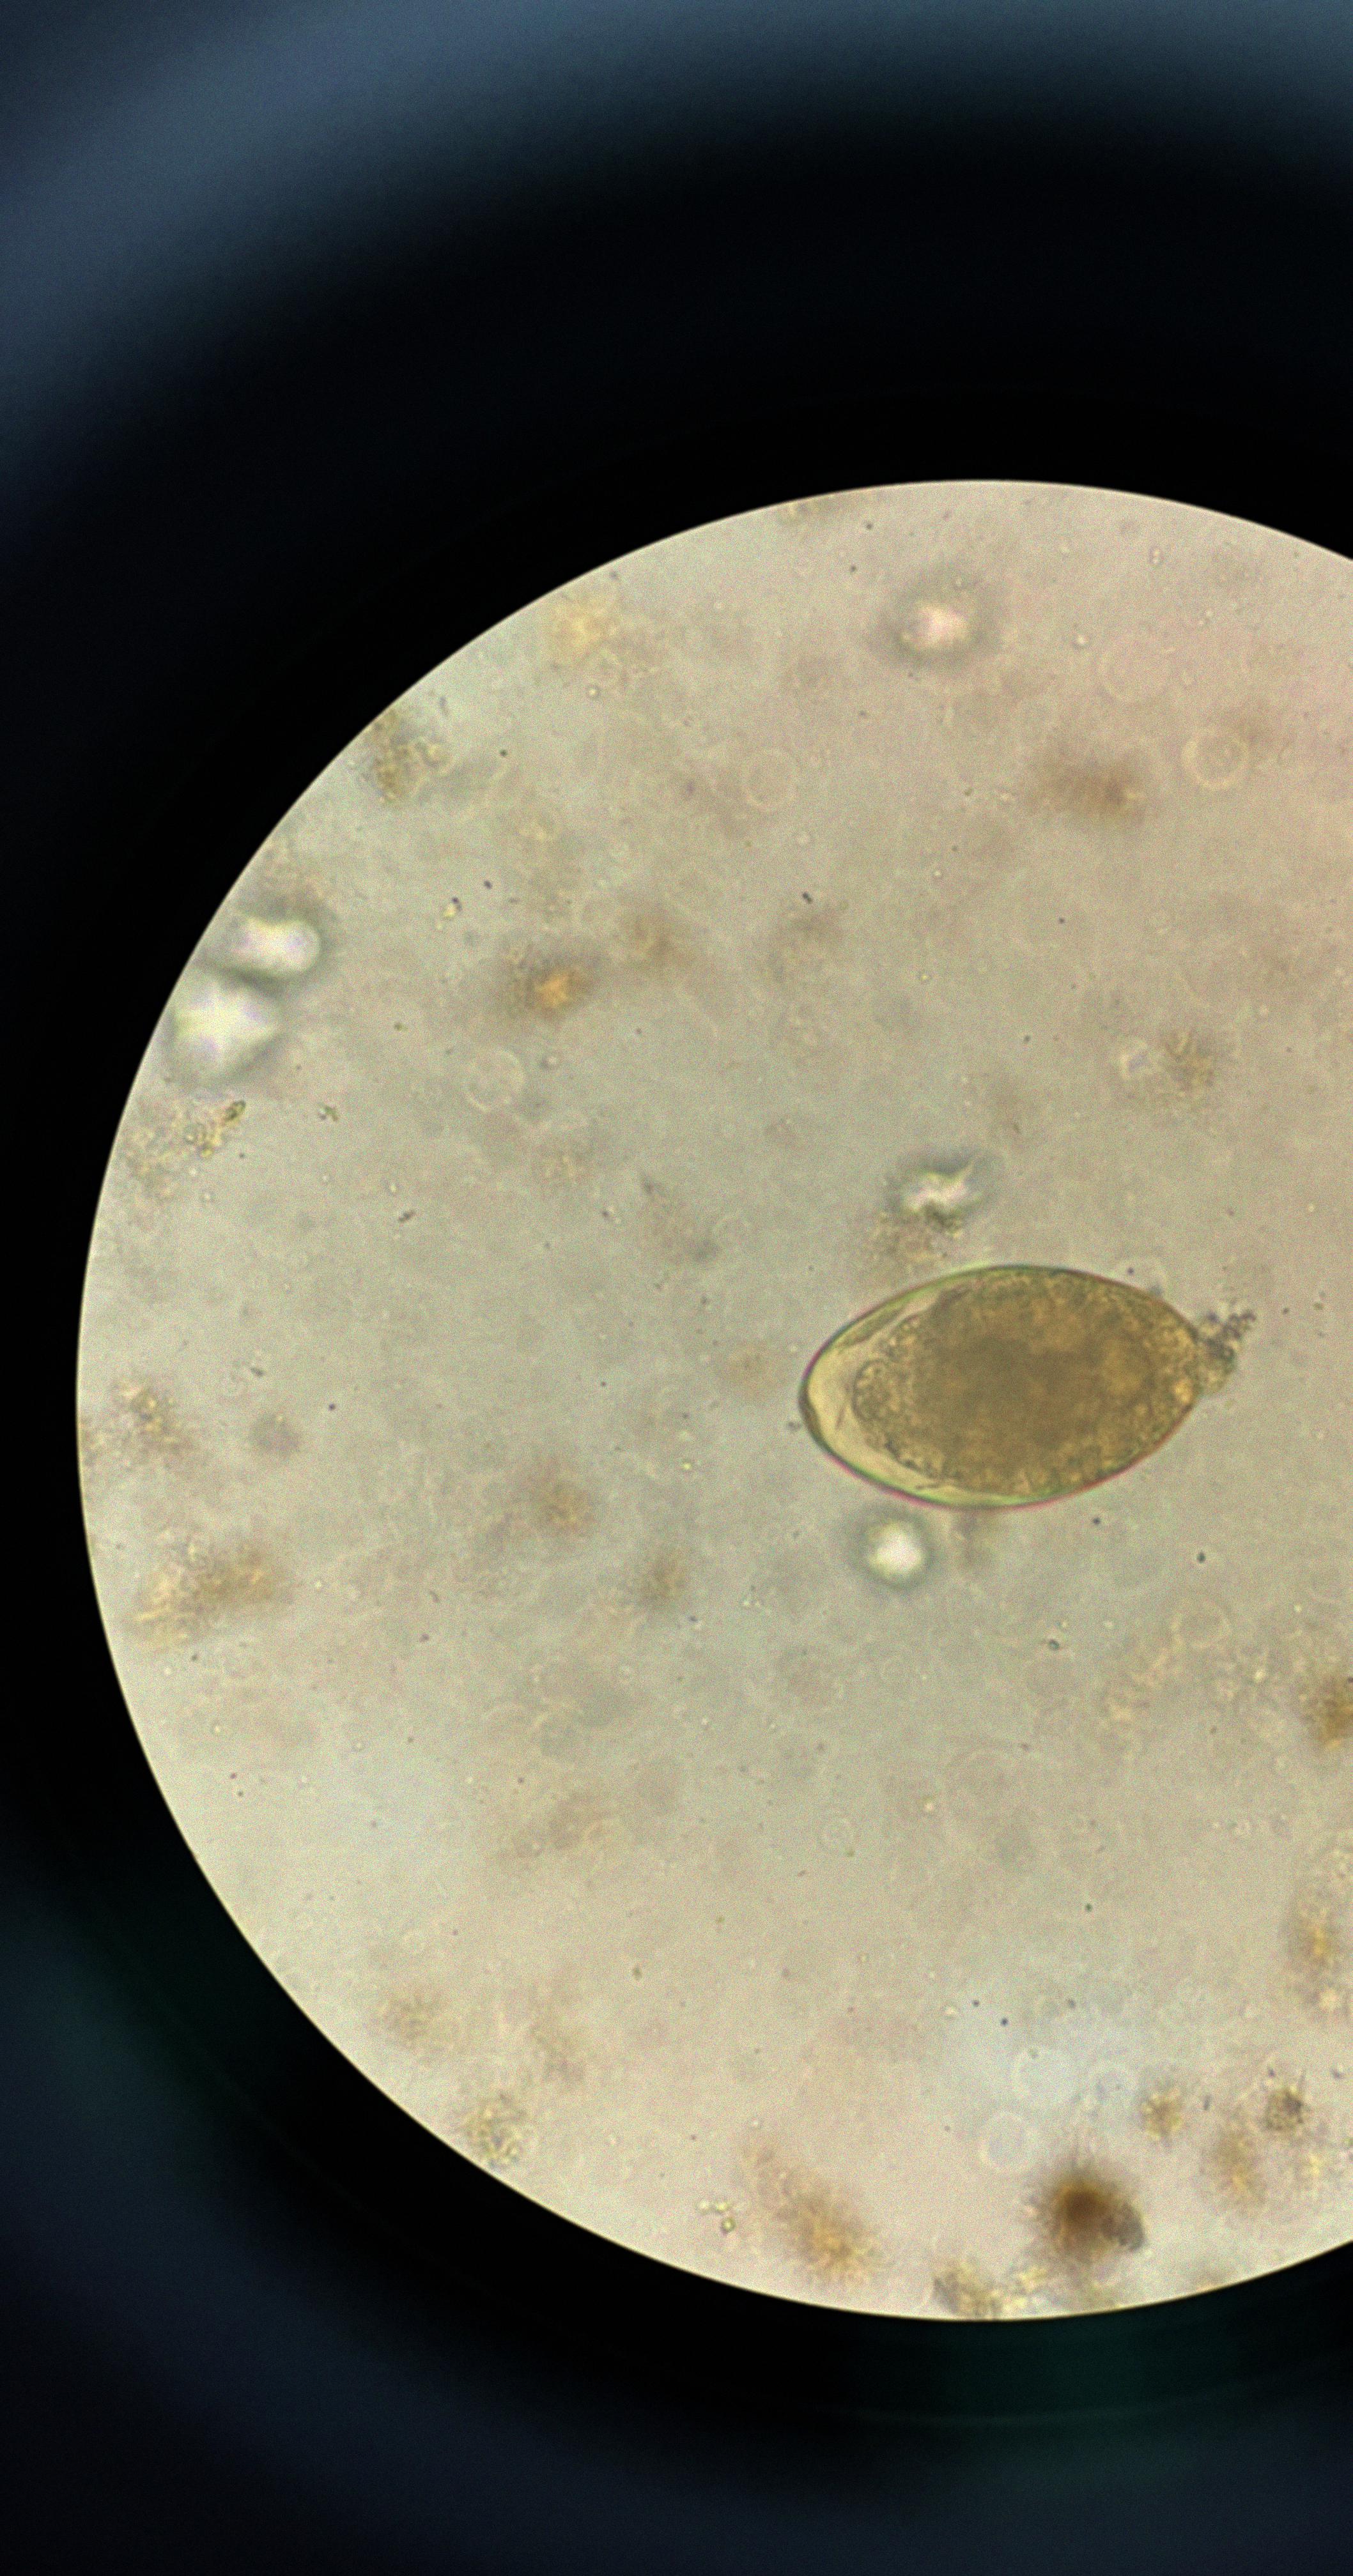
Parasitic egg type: Fasciolopsis buski